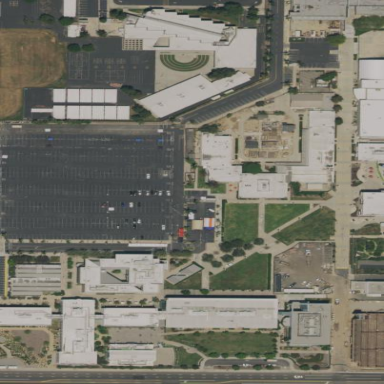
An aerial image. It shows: College.